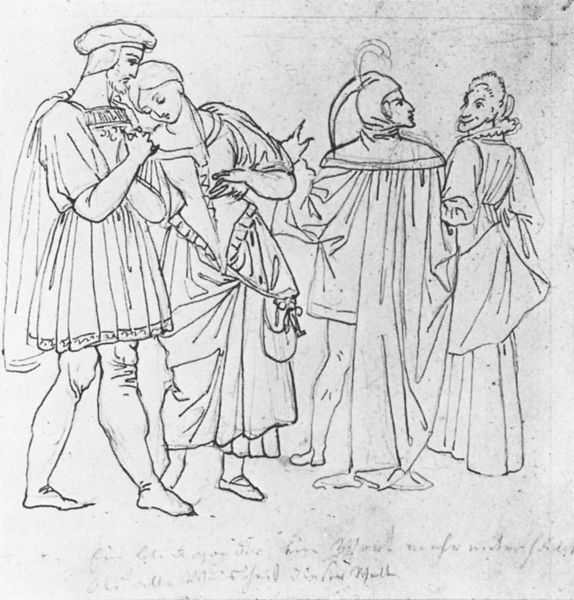
Titel: Der Spaziergang im Garten
Künstler: Peter Cornelius
Institution: Frankfurt, Städelsches Kunstinstitut
Schlagwörter: feder, mann, frauen, menschen, frau, kleid, männer, skizze, zeichnung, ball, gespräch, mode, tanz, bart, kappe, mütze, hände, gewand, paar, musik, schrift, studie, narr, tasche, entwurf, mittelalter, handschrift, paare